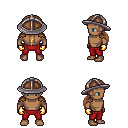
a pixel art fantasy rpg character, male body template, human, dark skin, leather shoulder armor, red pants, light blonde ponytail hairstyle, chain helm, gold gloves, four views (front, back, left, right), 2x2 character sprite sheet, small pixel art, hard edges, no anti-aliasing